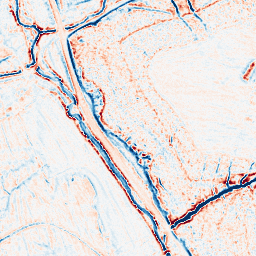
Category: edge_preserving
Decomposition family: bilateral
Decomposition parameters: d: 9
sigma_color: 100
sigma_space: 50
Upsampling method: edge_directed
Upsampling parameters: scale: 2
Upsampling scale: 2